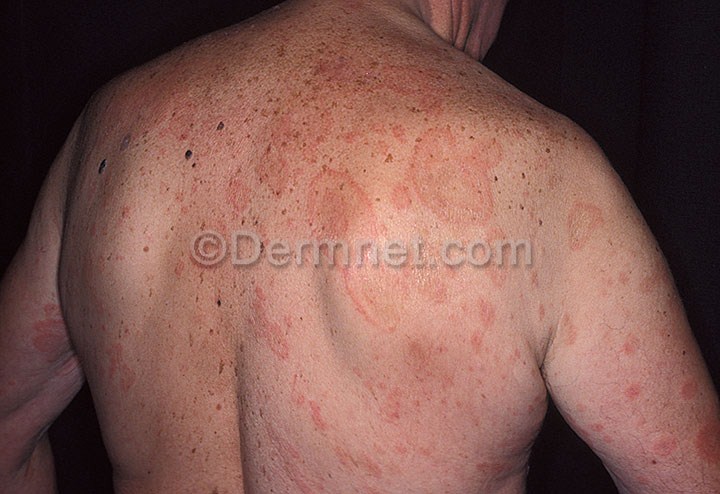
Disease: Urticaria Hives